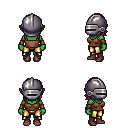
a pixel art fantasy rpg character, female body template, orc, green skin, brown pirate shirt, gold greaves, ruby red long bangs hairstyle, metal helm, leather bracers, maroon shoes, four views (front, back, left, right), 2x2 character sprite sheet, small pixel art, hard edges, no anti-aliasing